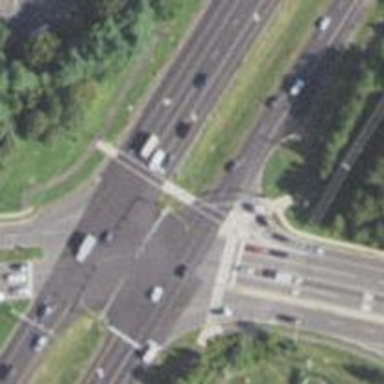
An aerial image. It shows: Marked zebra crossing on asphalt cycleway.